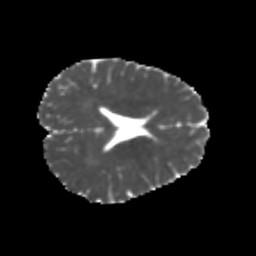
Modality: MD
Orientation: axial
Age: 23
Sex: male
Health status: healthy
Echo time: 0.074 s